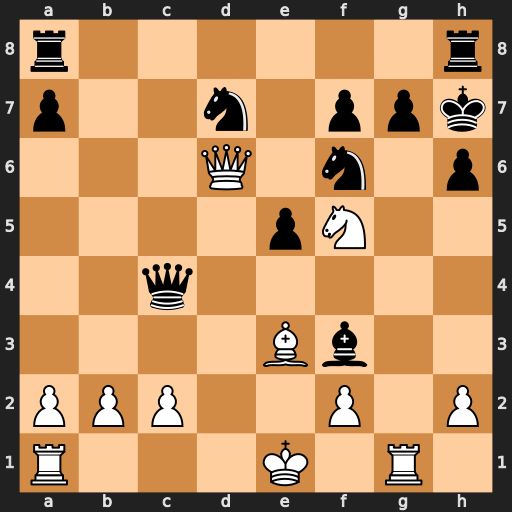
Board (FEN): r6r/p2n1ppk/3Q1n1p/4pN2/2q5/4Bb2/PPP2P1P/R3K1R1
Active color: w
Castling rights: Q
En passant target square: -
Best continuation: Rxg7#